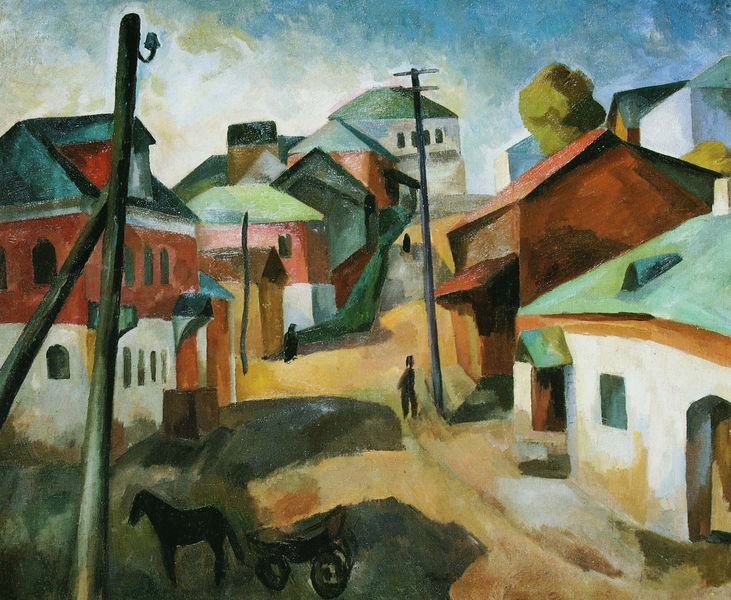
Titel: Die alte Rusa
Künstler: Robert Fal'k
Standort: St. Petersburg
Institution: Russisches Museum
Schlagwörter: baum, blau, dunkel, himmel, mann, schatten, weiß, wolken, bäume, gelb, grün, kubismus, menschen, ocker, sand, stadt, braun, bunt, fenster, frau, hell, holz, licht, männer, orange, schwarz, strasse, tür, türkis, dach, gebäude, haus, rot, tier, weg, wolke, beige, architektur, mensch, erde, häuser, brücke, sonne, personen, person, esel, karren, pferd, pferde, reiter, räder, hellblau, bogen, gasse, türen, mast, hitze, dorf, dächer, tag, türe, kutsche, wagen, masten, abstraktion, tor, bögen, bergdorf, gehsteig, strommast, macke, maste, schief, blauer reiter, blauer, strommasten, telefonmasten, blaur, himmer, franz marc, naum, mediteran, kuzsche, telegraphenmasten, orangew, sot, bürgersteihg